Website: bh-photo
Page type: customer-info-address
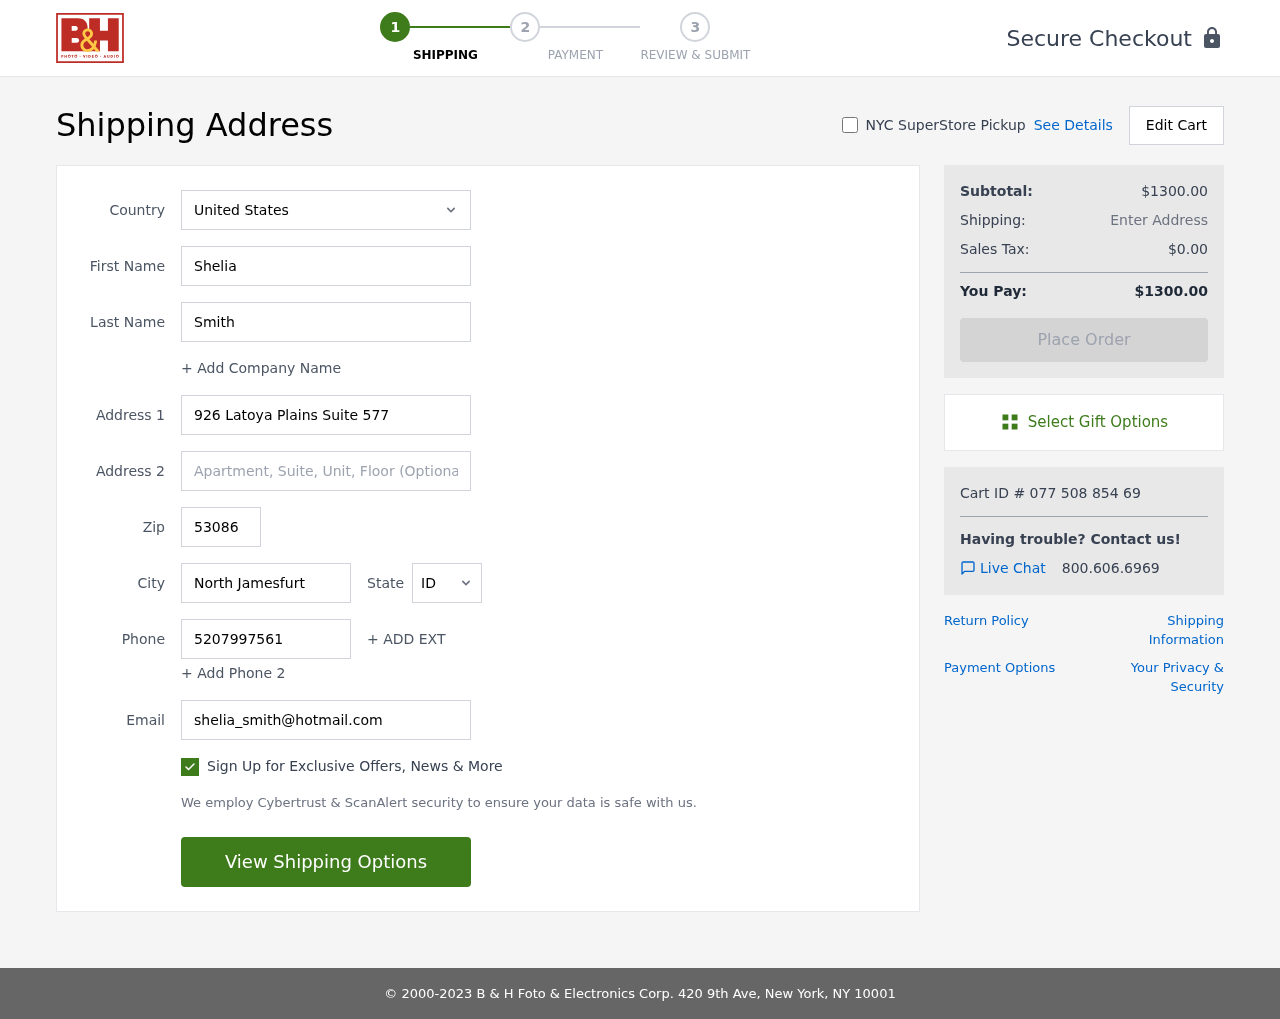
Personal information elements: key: PII_CITY
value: North Jamesfurt
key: PII_COUNTRY
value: United States
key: PII_EMAIL
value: shelia_smith@hotmail.com
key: PII_FIRSTNAME
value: Shelia
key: PII_LASTNAME
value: Smith
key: PII_PHONE
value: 5207997561
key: PII_POSTCODE
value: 53086
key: PII_STATE_ABBR
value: ID
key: PII_STREET
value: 926 Latoya Plains Suite 577
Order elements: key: ORDER_SUBTOTAL
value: $1300.00
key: ORDER_TAX
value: $0.00
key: ORDER_TOTAL
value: $1300.00
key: ORDER_ID
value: Cart ID # 077 508 854 69